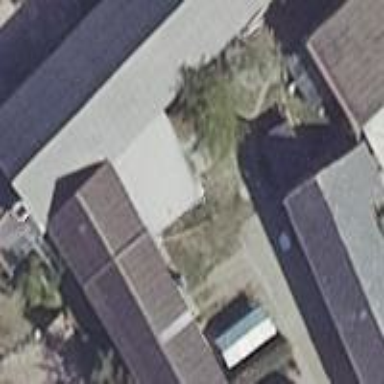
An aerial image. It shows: Shed.